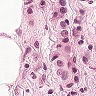
Metastatic tissue present: yes